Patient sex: M
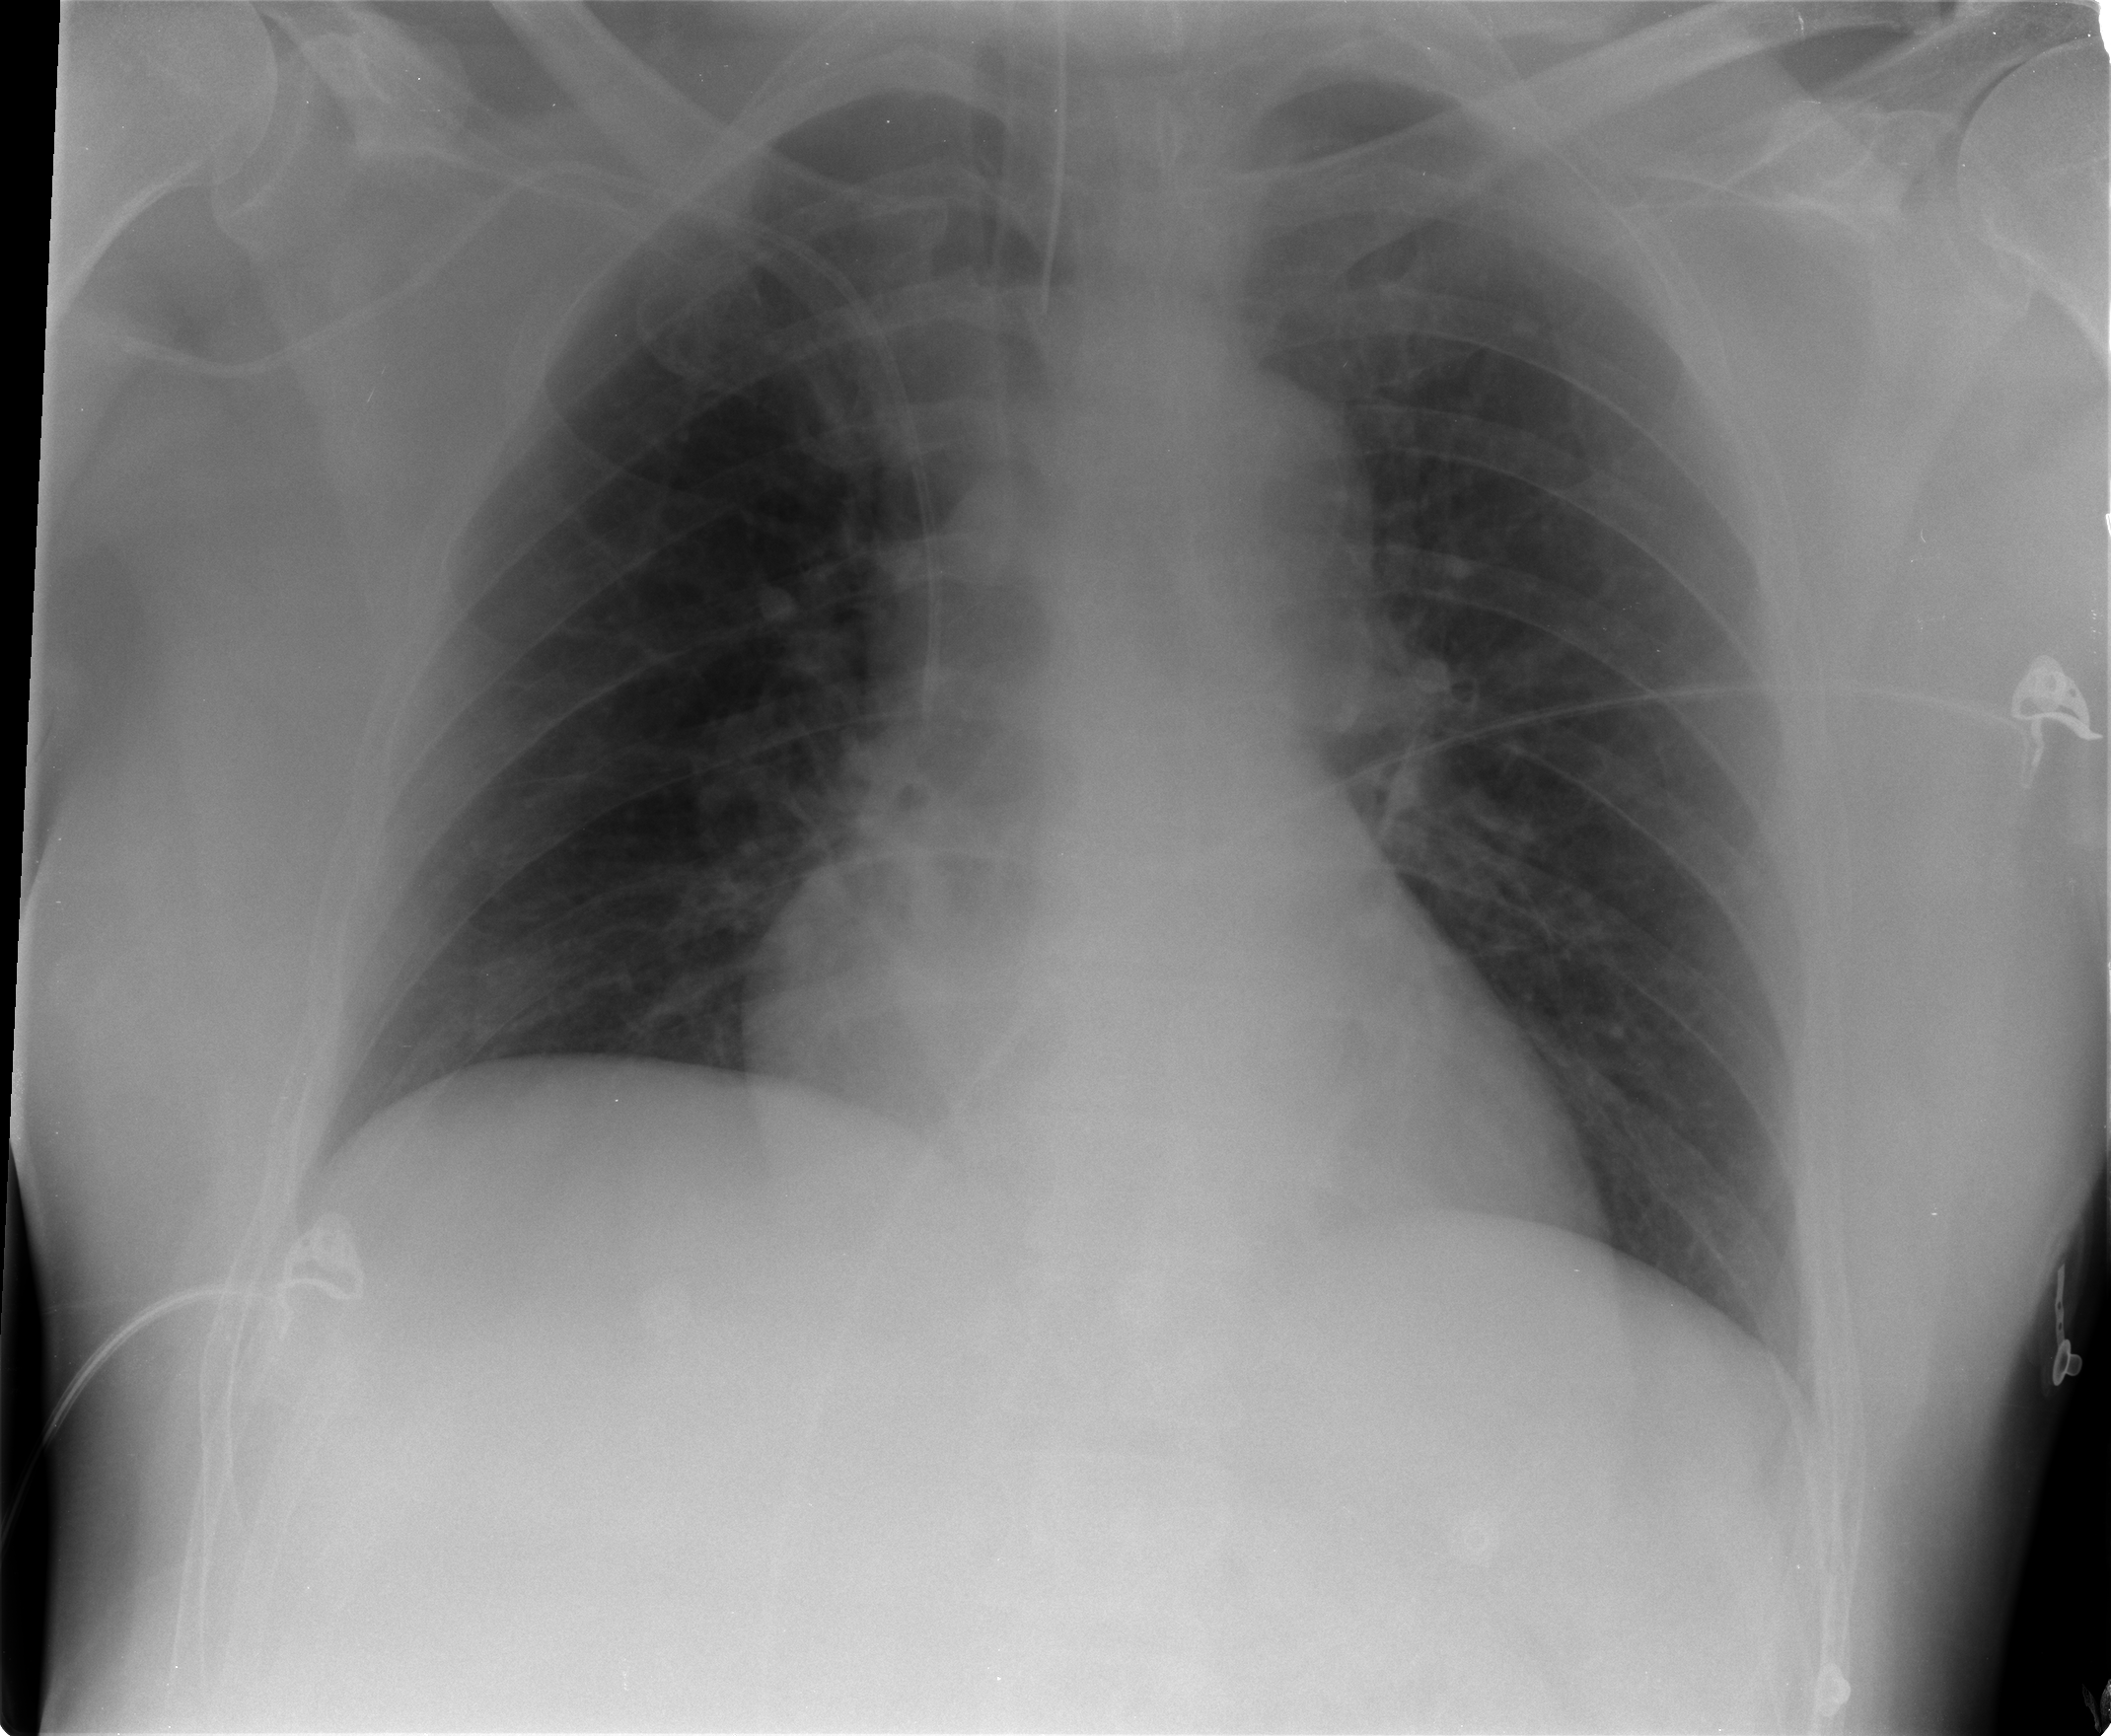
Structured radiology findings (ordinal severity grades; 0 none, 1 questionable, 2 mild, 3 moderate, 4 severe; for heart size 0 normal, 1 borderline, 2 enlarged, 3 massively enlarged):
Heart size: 1
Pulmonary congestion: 0
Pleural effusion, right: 0
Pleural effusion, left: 0
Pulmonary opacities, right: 0
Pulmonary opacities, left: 0
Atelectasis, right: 2
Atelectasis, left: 0